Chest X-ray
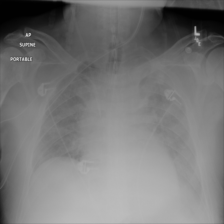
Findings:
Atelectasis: negative
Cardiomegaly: negative
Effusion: negative
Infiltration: positive
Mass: negative
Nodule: negative
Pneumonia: negative
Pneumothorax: negative
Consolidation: negative
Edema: negative
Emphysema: negative
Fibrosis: negative
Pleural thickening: negative
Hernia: negative